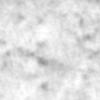
Label: no_change